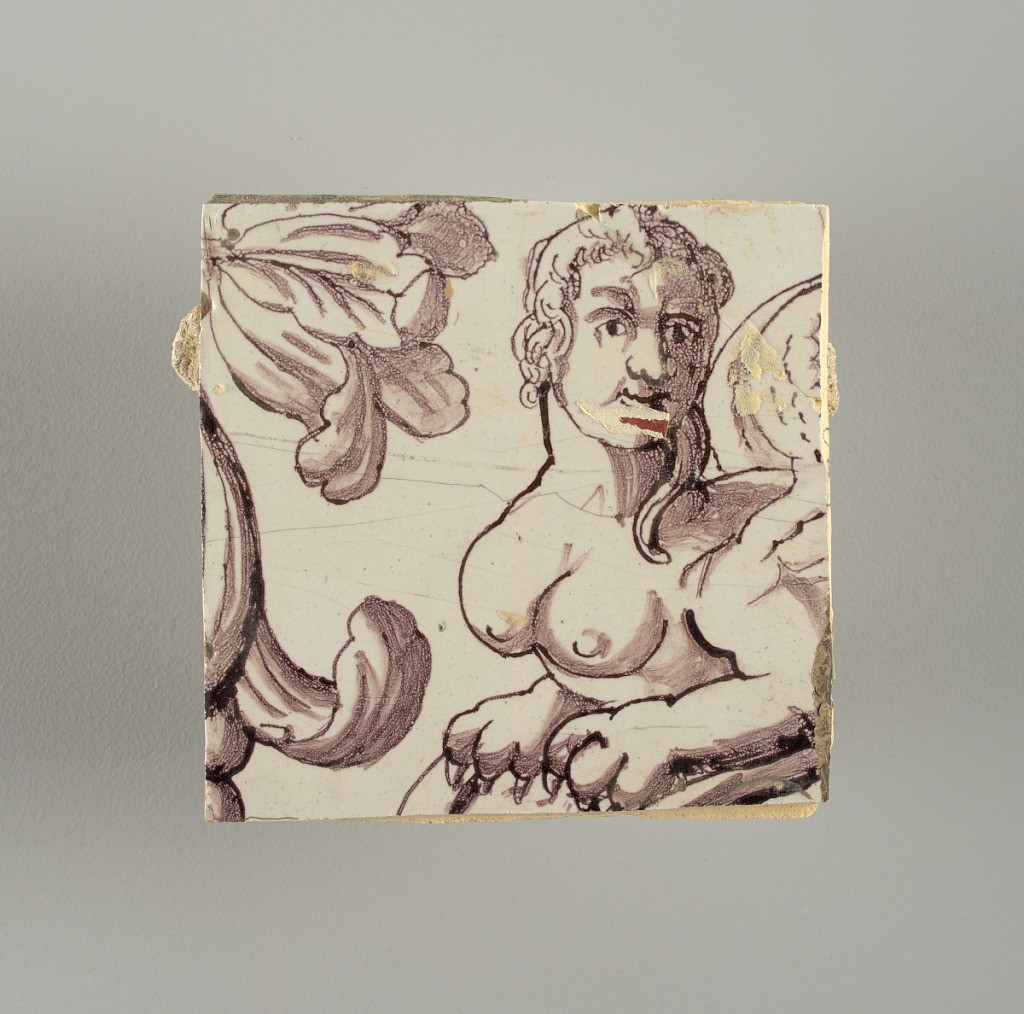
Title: Wall facing
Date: ca. 1725
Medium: Tin-glazed earthenware, underglaze
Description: Horizontal rectangle.  Thirty-seven tiles wide and twenty-one high with opening for door or window nineteen and one-half tiles high and twelve wide.  To left and right of opening, centered canopy above. Left, woman representing Hope, right, a sculputure urn.  Centered above opening, a mascaron.  Arabesque design of foliage.